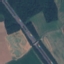
Land use / land cover class: Highway